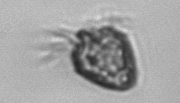
Label: Ciliophora